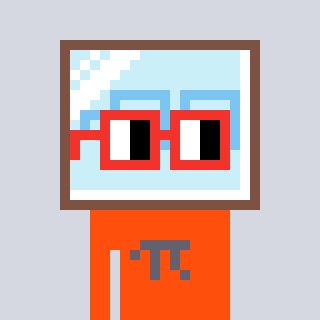
a pixel art character with square red glasses, a mirror-shaped head and a orange-colored body on a cool background